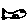
Label: fish